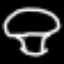
Label: mushroom